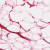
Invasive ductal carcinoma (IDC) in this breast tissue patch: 0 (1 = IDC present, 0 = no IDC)